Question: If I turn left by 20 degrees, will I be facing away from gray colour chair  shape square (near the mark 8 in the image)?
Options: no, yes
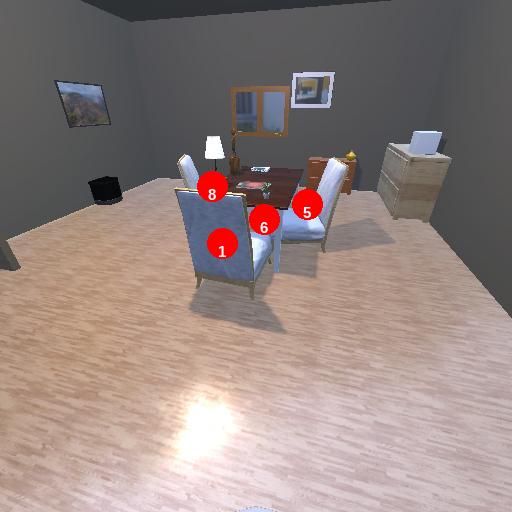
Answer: no